Question: I have the following HTML:
'''
<tr>
<td class=tabTwo vAlign=top>
<table border=0 cellPadding=0 cellSpacing=0 width=100%>
<tr>
<td vAlign=top width=5%>4.</td>
<td>Test 1?</td>
</tr>
<tr>
<td width=5%></td>
<td colSpan=2>a) <input type="radio" name="S1Q4" value="a" id="s1q4a" /> <label for="s1q4a">A</label></td>
</tr>
<tr>
<td width=5%></td>
<td colSpan=2>b) <input type="radio" name="S1Q4" value="b" id="s1q4b" /> <label for="s1q4b">B</label></td>
</tr>
<tr>
<td width=5%></td>
<td colSpan=2>c) <input type="radio" name="S1Q4" value="c" id="s1q4c" /> <label for="s1q4c">C</label></td>
</tr>
<tr>
<td width=5%></td>
<td colSpan=2>d) <input type="radio" name="S1Q4" value="d" id="s1q4d" /> <label for="s1q4d">D</label></td>
</tr>
</table>
</td>
</tr>
'''
:

How do I made the radio buttons align in a straight line? B & C seem crooked.
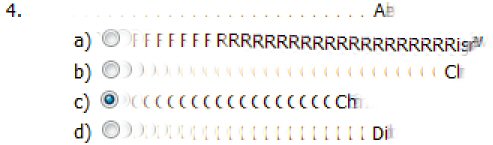
Answer: HTML
'''
<div class="form-wrapper">
<div class="radio-choice">
<span>a) </span>
<input id="option1" type="radio" name="opt1"/>
<label for="option1">Option 1</label>
</div>
<div class="radio-choice">
<span>b) </span>
<input id="option2" type="radio" name="opt2"/>
<label for="option2">Option 2</label>
</div>
<div class="radio-choice">
<span>c) </span>
<input id="option3" type="radio" name="opt3"/>
<label for="option3">Option 3</label>
</div>
</div>
'''
CSS
'''
.radio-choice * {
vertical-align: middle;
}
.form-wrapper div{
float: left;
clear: both;
}
.form-wrapper span {
display: inline-block;
width: 10px;
}
'''
<URL>